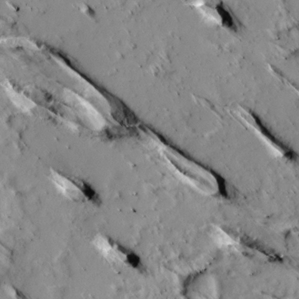
Label: non_frost